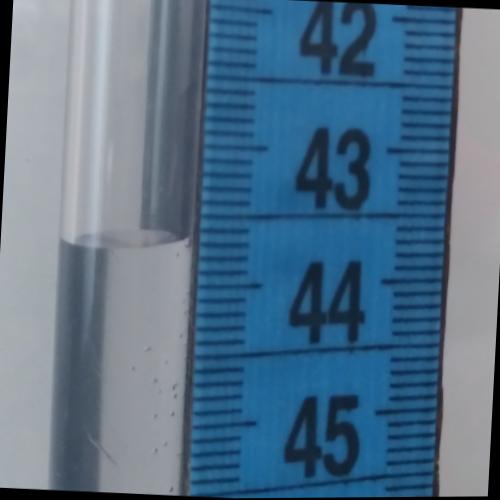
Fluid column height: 43.7 cm